Question: Currently I am working on already established application which uses Core plot and in specific its using ScatterPlot to draw a graph. This graph is drawn with values obtained from connected bluetooth device so the graph is dynamically drawn.
XY graph with X axis having time value and Y axis having value from BLE device.
Now the requirement is to add an out of range value with a label "OL" in the graph and its not a fixed constant value for the bluetooth device(Its more of a state set in model object that is constructed in BLE layer with junk value obtained for that state and on which we can figure out its a out of range value).
So for e.g., if I get 'OL' value initially then I need to add it on graph above 0 with label "OL". '-OL' below 0 with label "-OL". The values obtained from BLE is continuously added to array and the graph is redrawn using this array.
So behaviour is expected as below:
If I get 200 as value in the array and if the array has OL value then OL value has to be plotted above 200 and if the next value from BLE is 300 which will be added to array and since OL is above 200, now OL has to be plotted above 300.
I tried 2-3 different approaches to figure out a solution for this but with no success.
Image of the expected requirement:

Require someone to help out if its possible to implement this using Core plot.
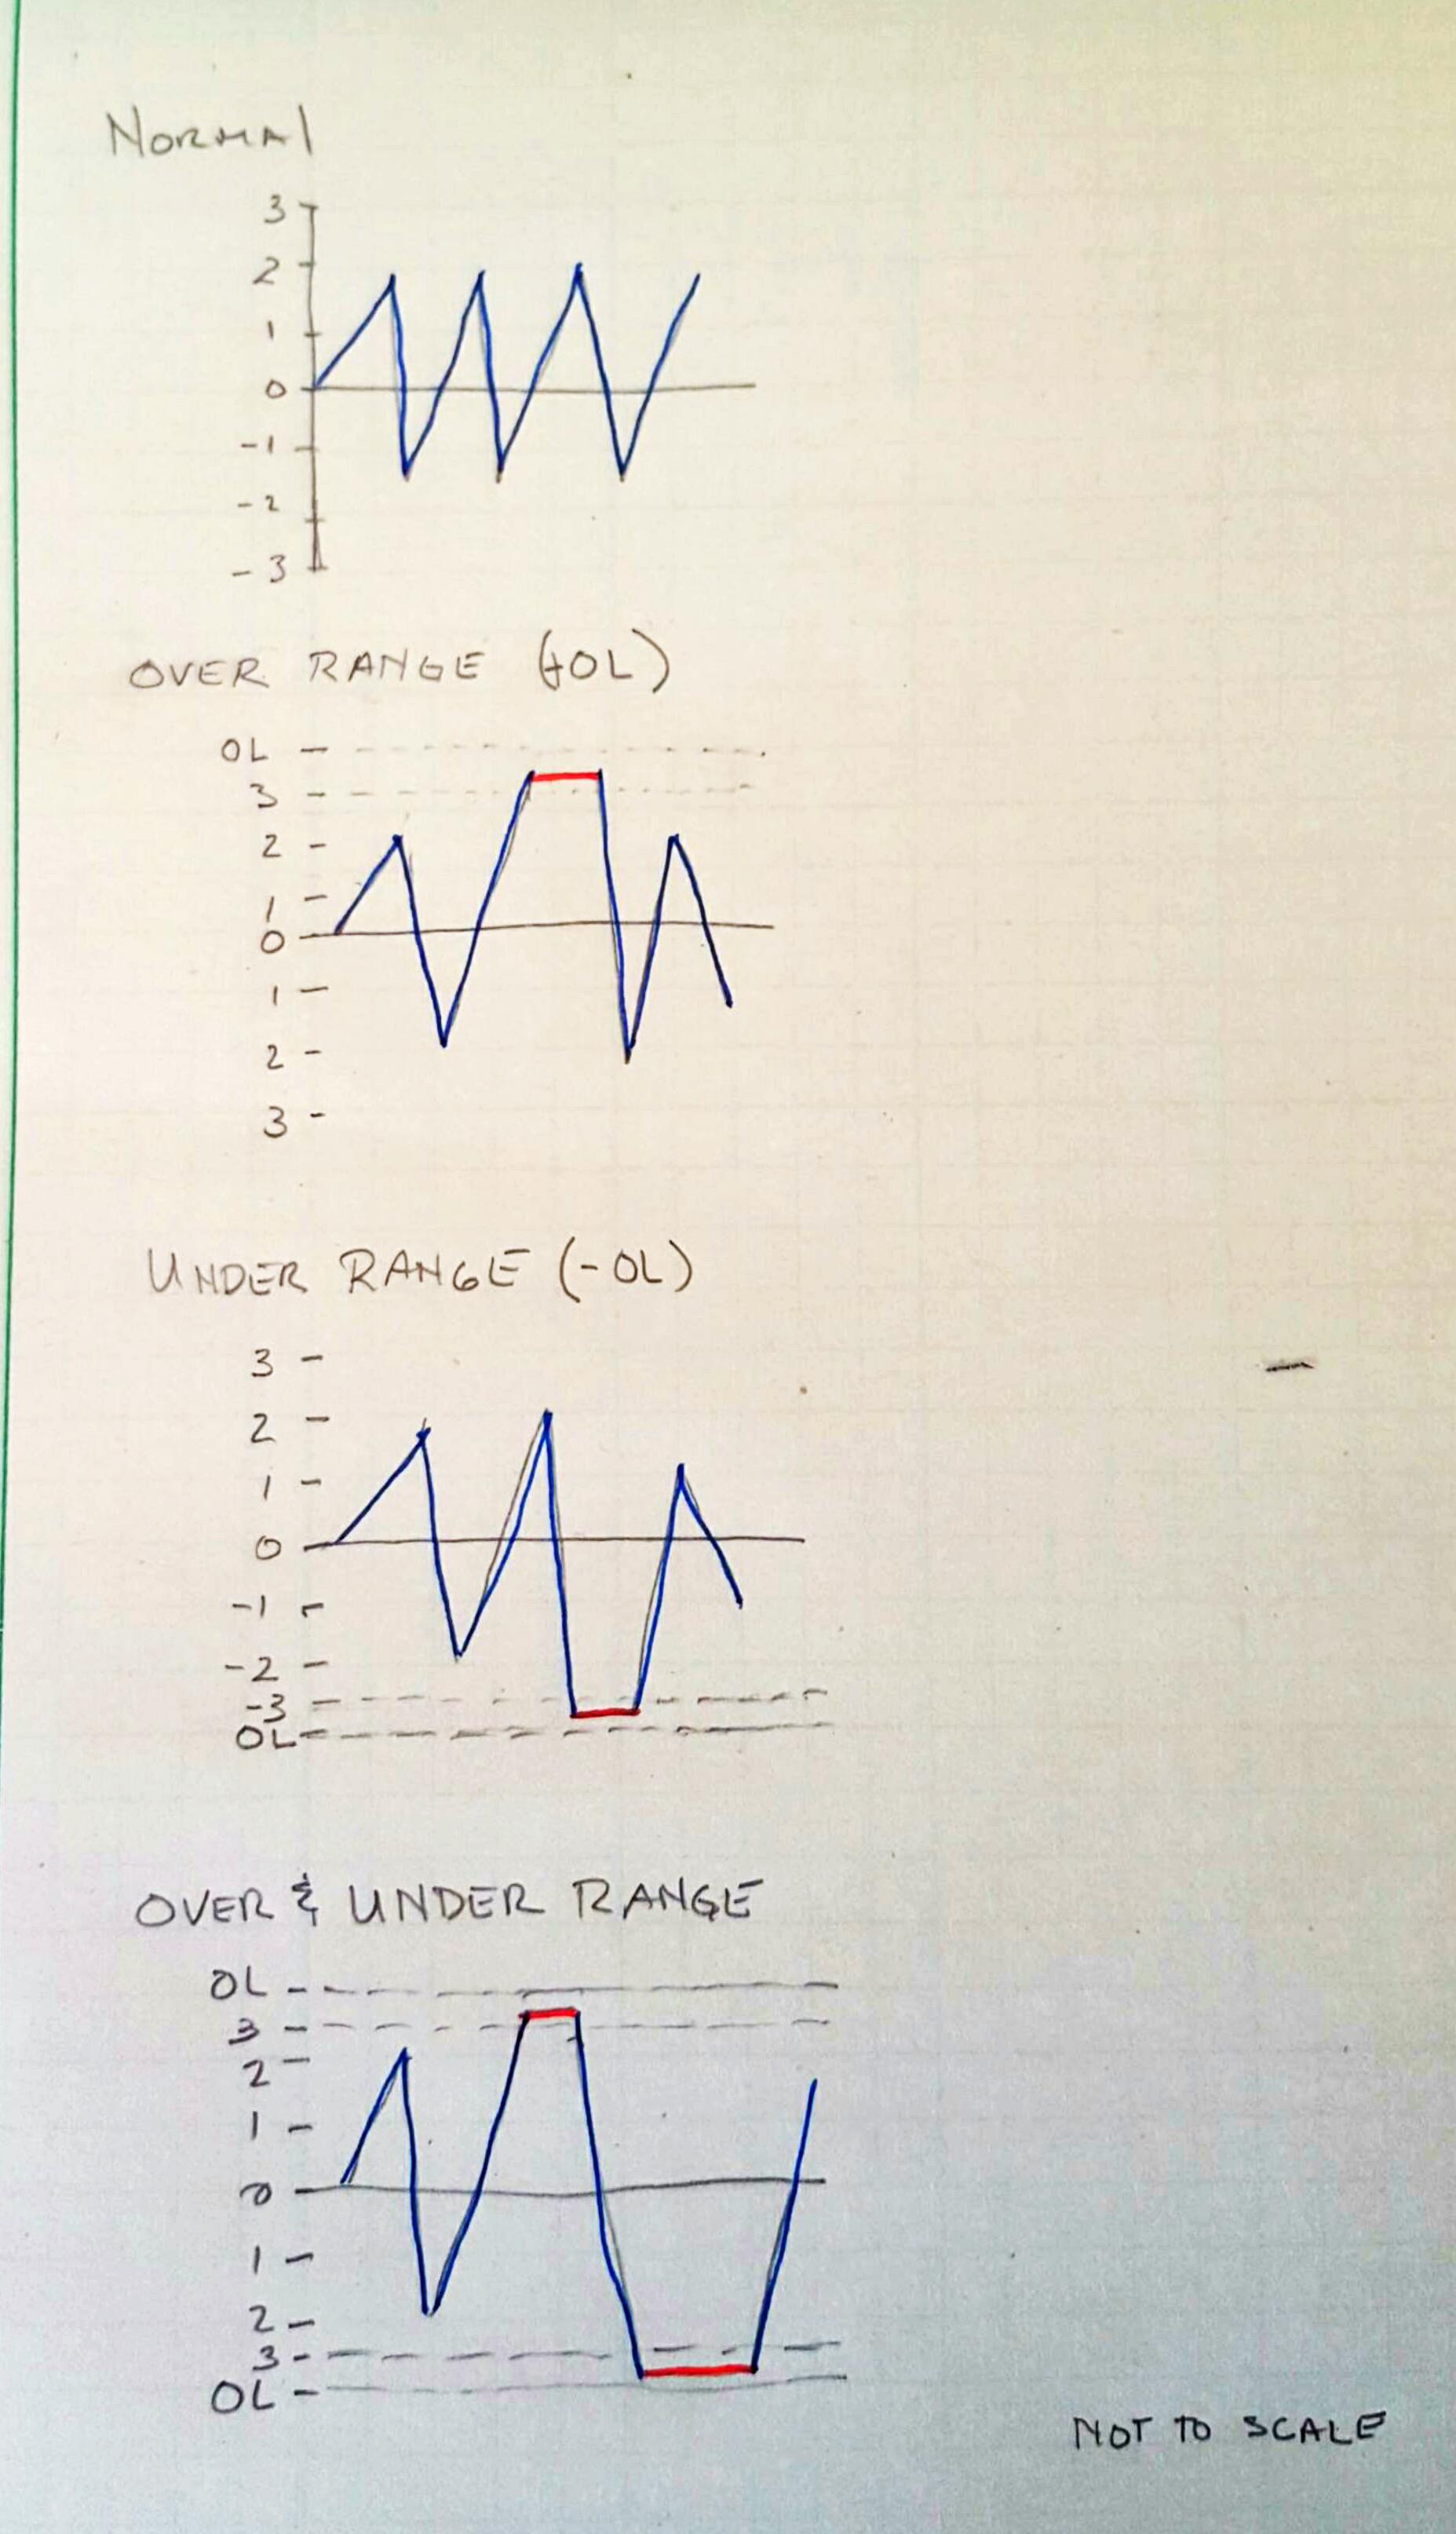
Answer: You'll need a second scatter plot for the red lines. In the main plot, return 'nil' from the datasource for the values that are outside the valid range. This will leave gaps in the line, to be filled in with the other plot.
For the second plot, return 'nil' from every data index, except ones that are out of the valid range. Return the range limit value for those points. You'll also need to return the correct in-range value for the two points on either side of the out-of-range values to connect the line to the main plot line.